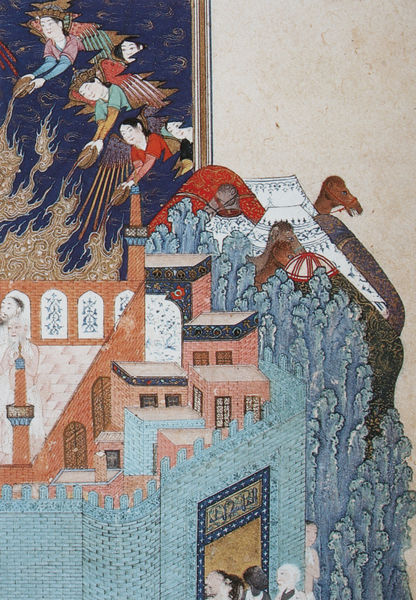
Titel: Majnun vor Kaaba (Detail)
Künstler: Khwaja Ali al-Tabrizi
Standort: Istanbul
Institution: Topkapi Sarayi Bibliothek
Schlagwörter: baum, berg, blau, felsen, feuer, himmel, kopf, mann, meer, wasser, weiß, bäume, dreieck, grün, landschaft, menschen, stadt, ausschnitt, braun, fenster, grau, männer, orange, schwarz, skizze, tür, türkis, zeichnung, anlage, dach, gebäude, haus, rot, schloss, flächig, bärte, gesichter, wand, architektur, mensch, rahmen, tragen, bild, häuser, kirche, gold, personen, person, theater, krone, rosa, anhöhe, fliegen, turm, engel, schalen, hellblau, japan, schrift, ansicht, bogen, perspektive, dorf, dächer, mauer, besucher, vogelperspektive, figuren, kuppel, brand, dunkelblau, tor, zinnen, stadtansicht, bögen, wände, eingang, innenhof, burg, moschee, orient, türme, palast, strahlen, flug, kabel, schweben, festung, asien, druck, stich, illustration, text, asiatisch, entwurf, chinesisch, fries, gemäuer, portal, tore, stadttor, sims, geflügel, arabisch, gesims, pforte, götter, kino, fabelwesen, stadtmauer, tempel, löschen, block, miniatur, format, arabien, islam, tierkopf, drachen, farbholzschnitt, drache, blockhaus, zinne, flachdach, minarett, kamel, ziegelmauer, bogenfenster, minarette, eckturm, couleur, blöcke, schütten, einlass, buchmalerei, muslimisch, islamisch, verschachtelt, fernost, kamele, dromedar, muslim, chine, mongolen, chinoise, minaret, asiaten, japaner, stadtanlage, mosche, holzschnitte, muslime, chinois, palastmauer, japanischer holzschnitt, aussäen, farbholzstich, fernöstlich, japanischer, kamelkopf, luftwesen, minnarett, japanerinnen, brnd, minareth, kuppeöm, asiantinnen, mongolinnen, engel china